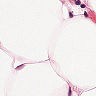
Metastatic tissue present: no